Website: bh-photo
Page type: address-validator
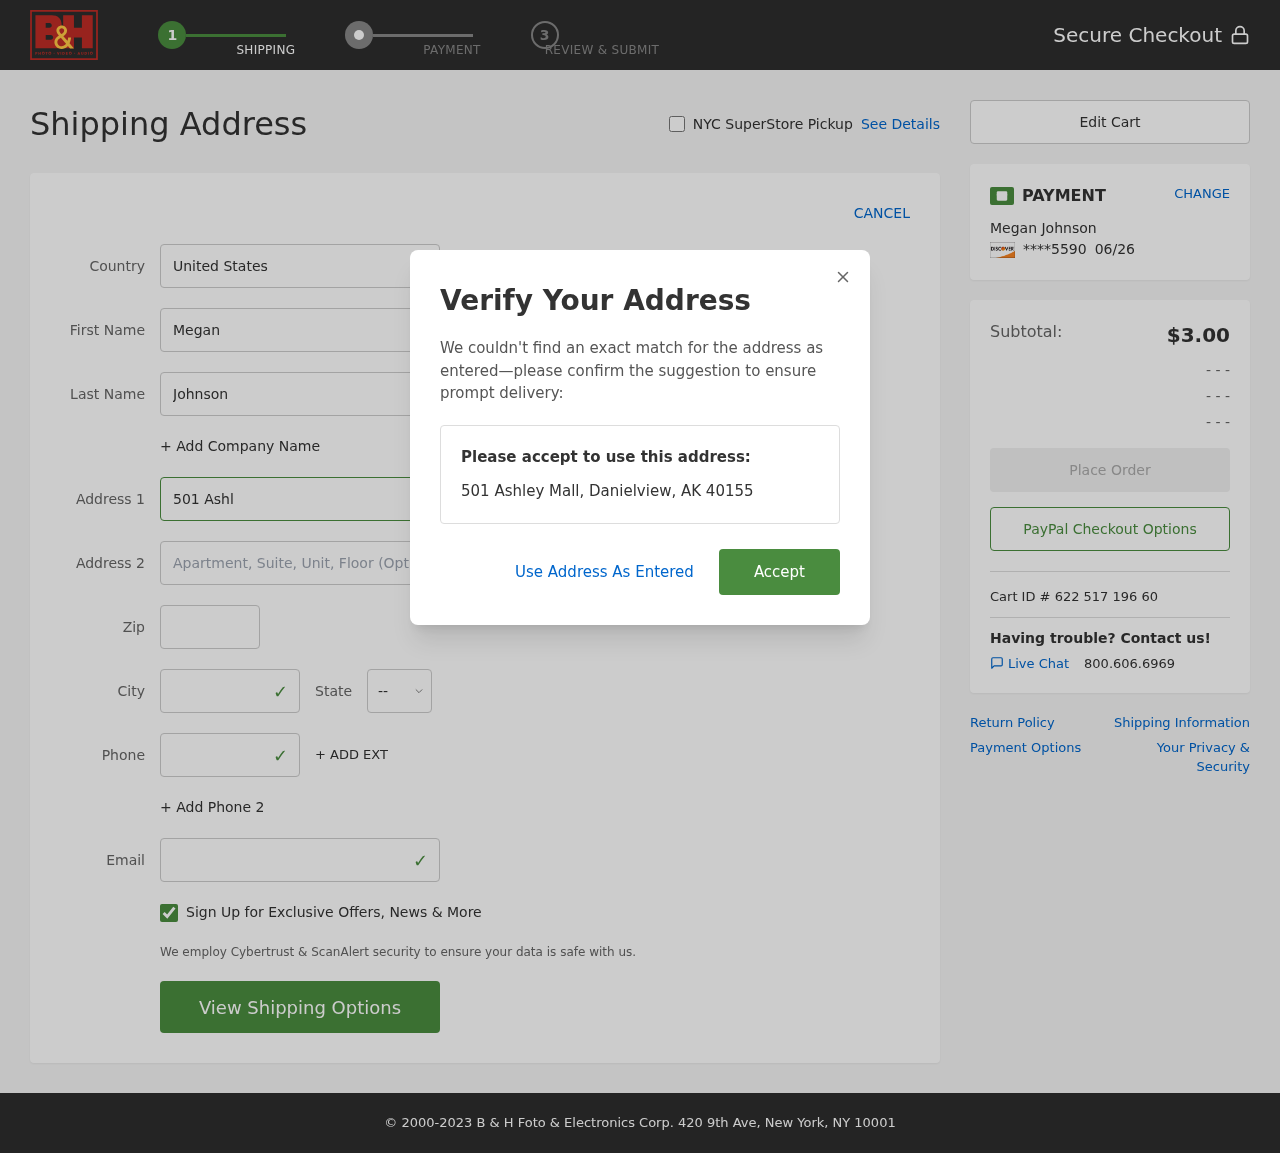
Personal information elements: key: PII_CARD_EXPIRY
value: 06/26
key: PII_CARD_LAST4
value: ****5590
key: PII_CITY
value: Danielview
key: PII_COUNTRY
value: United States
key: PII_EMAIL
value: megan.johnson@gmail.com
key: PII_FIRSTNAME
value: Megan
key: PII_FULLNAME
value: Megan Johnson
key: PII_LASTNAME
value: Johnson
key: PII_PHONE
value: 7765421028
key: PII_POSTCODE
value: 40155
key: PII_STATE_ABBR
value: AK
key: PII_STREET
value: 501 Ashley Mall
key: PII_CITY_STATE_ZIP
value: Danielview, AK 40155
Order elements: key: ORDER_SUBTOTAL
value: $3.00
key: ORDER_ID
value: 622 517 196 60